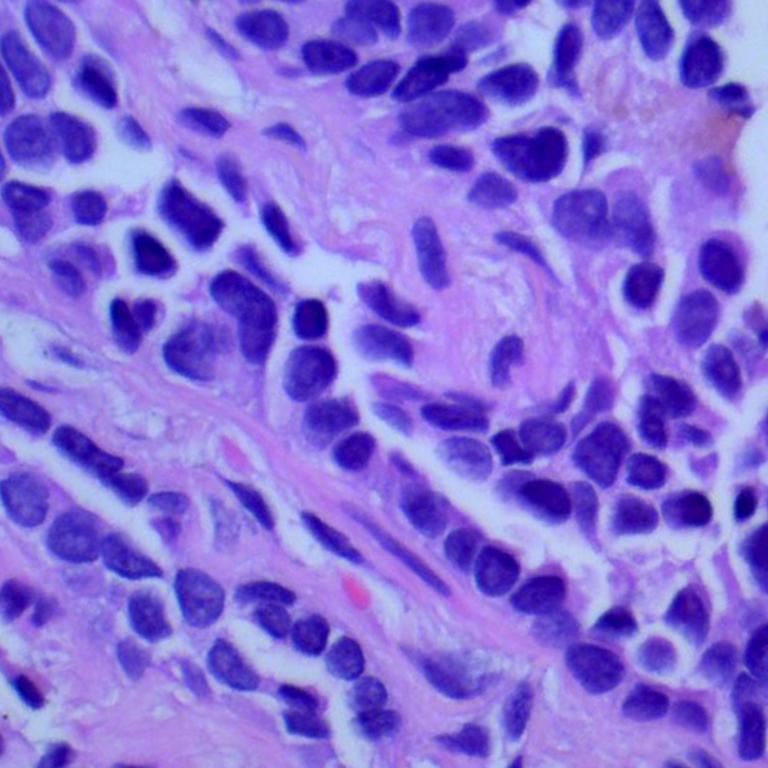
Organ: lung
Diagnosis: adenocarcinomas